【题型】选择题　【知识点】平面几何　【难度】easy
如图，在 $\triangle ABC$ 中，$AB = AC$，点 $D$ 在边 $AC$ 上，如果 $AD = BD = BC$，那么 $\angle A$ 的大小是（\quad ）

A. $42^\circ$ \quad B. $40^\circ$ \quad C. $36^\circ$ \quad D. $30^\circ$
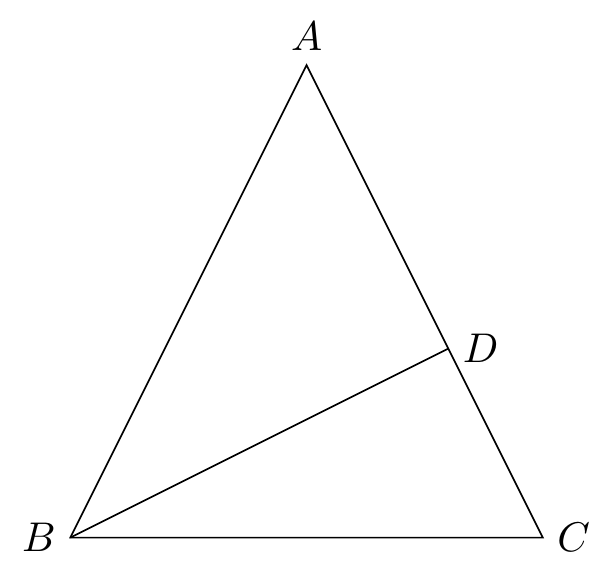
【解答】
解：设 $\angle A = x$，

$\because AD = BD$，

$\therefore \angle A = \angle ABD = x$，

$\because BD = BC$，

$\therefore \angle C = \angle BDC = 2\angle A = 2x$，

$\because AB = AC$，

$\therefore \angle ABC = \angle C = 2x$，

在 $\triangle ABC$ 中，$\angle A + \angle ABC + \angle C = 180^\circ$，

即 $x + 2x + 2x = 180^\circ$，

解得：$x = 36^\circ$，即 $\angle A = 36^\circ$，

故选 C。